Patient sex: F
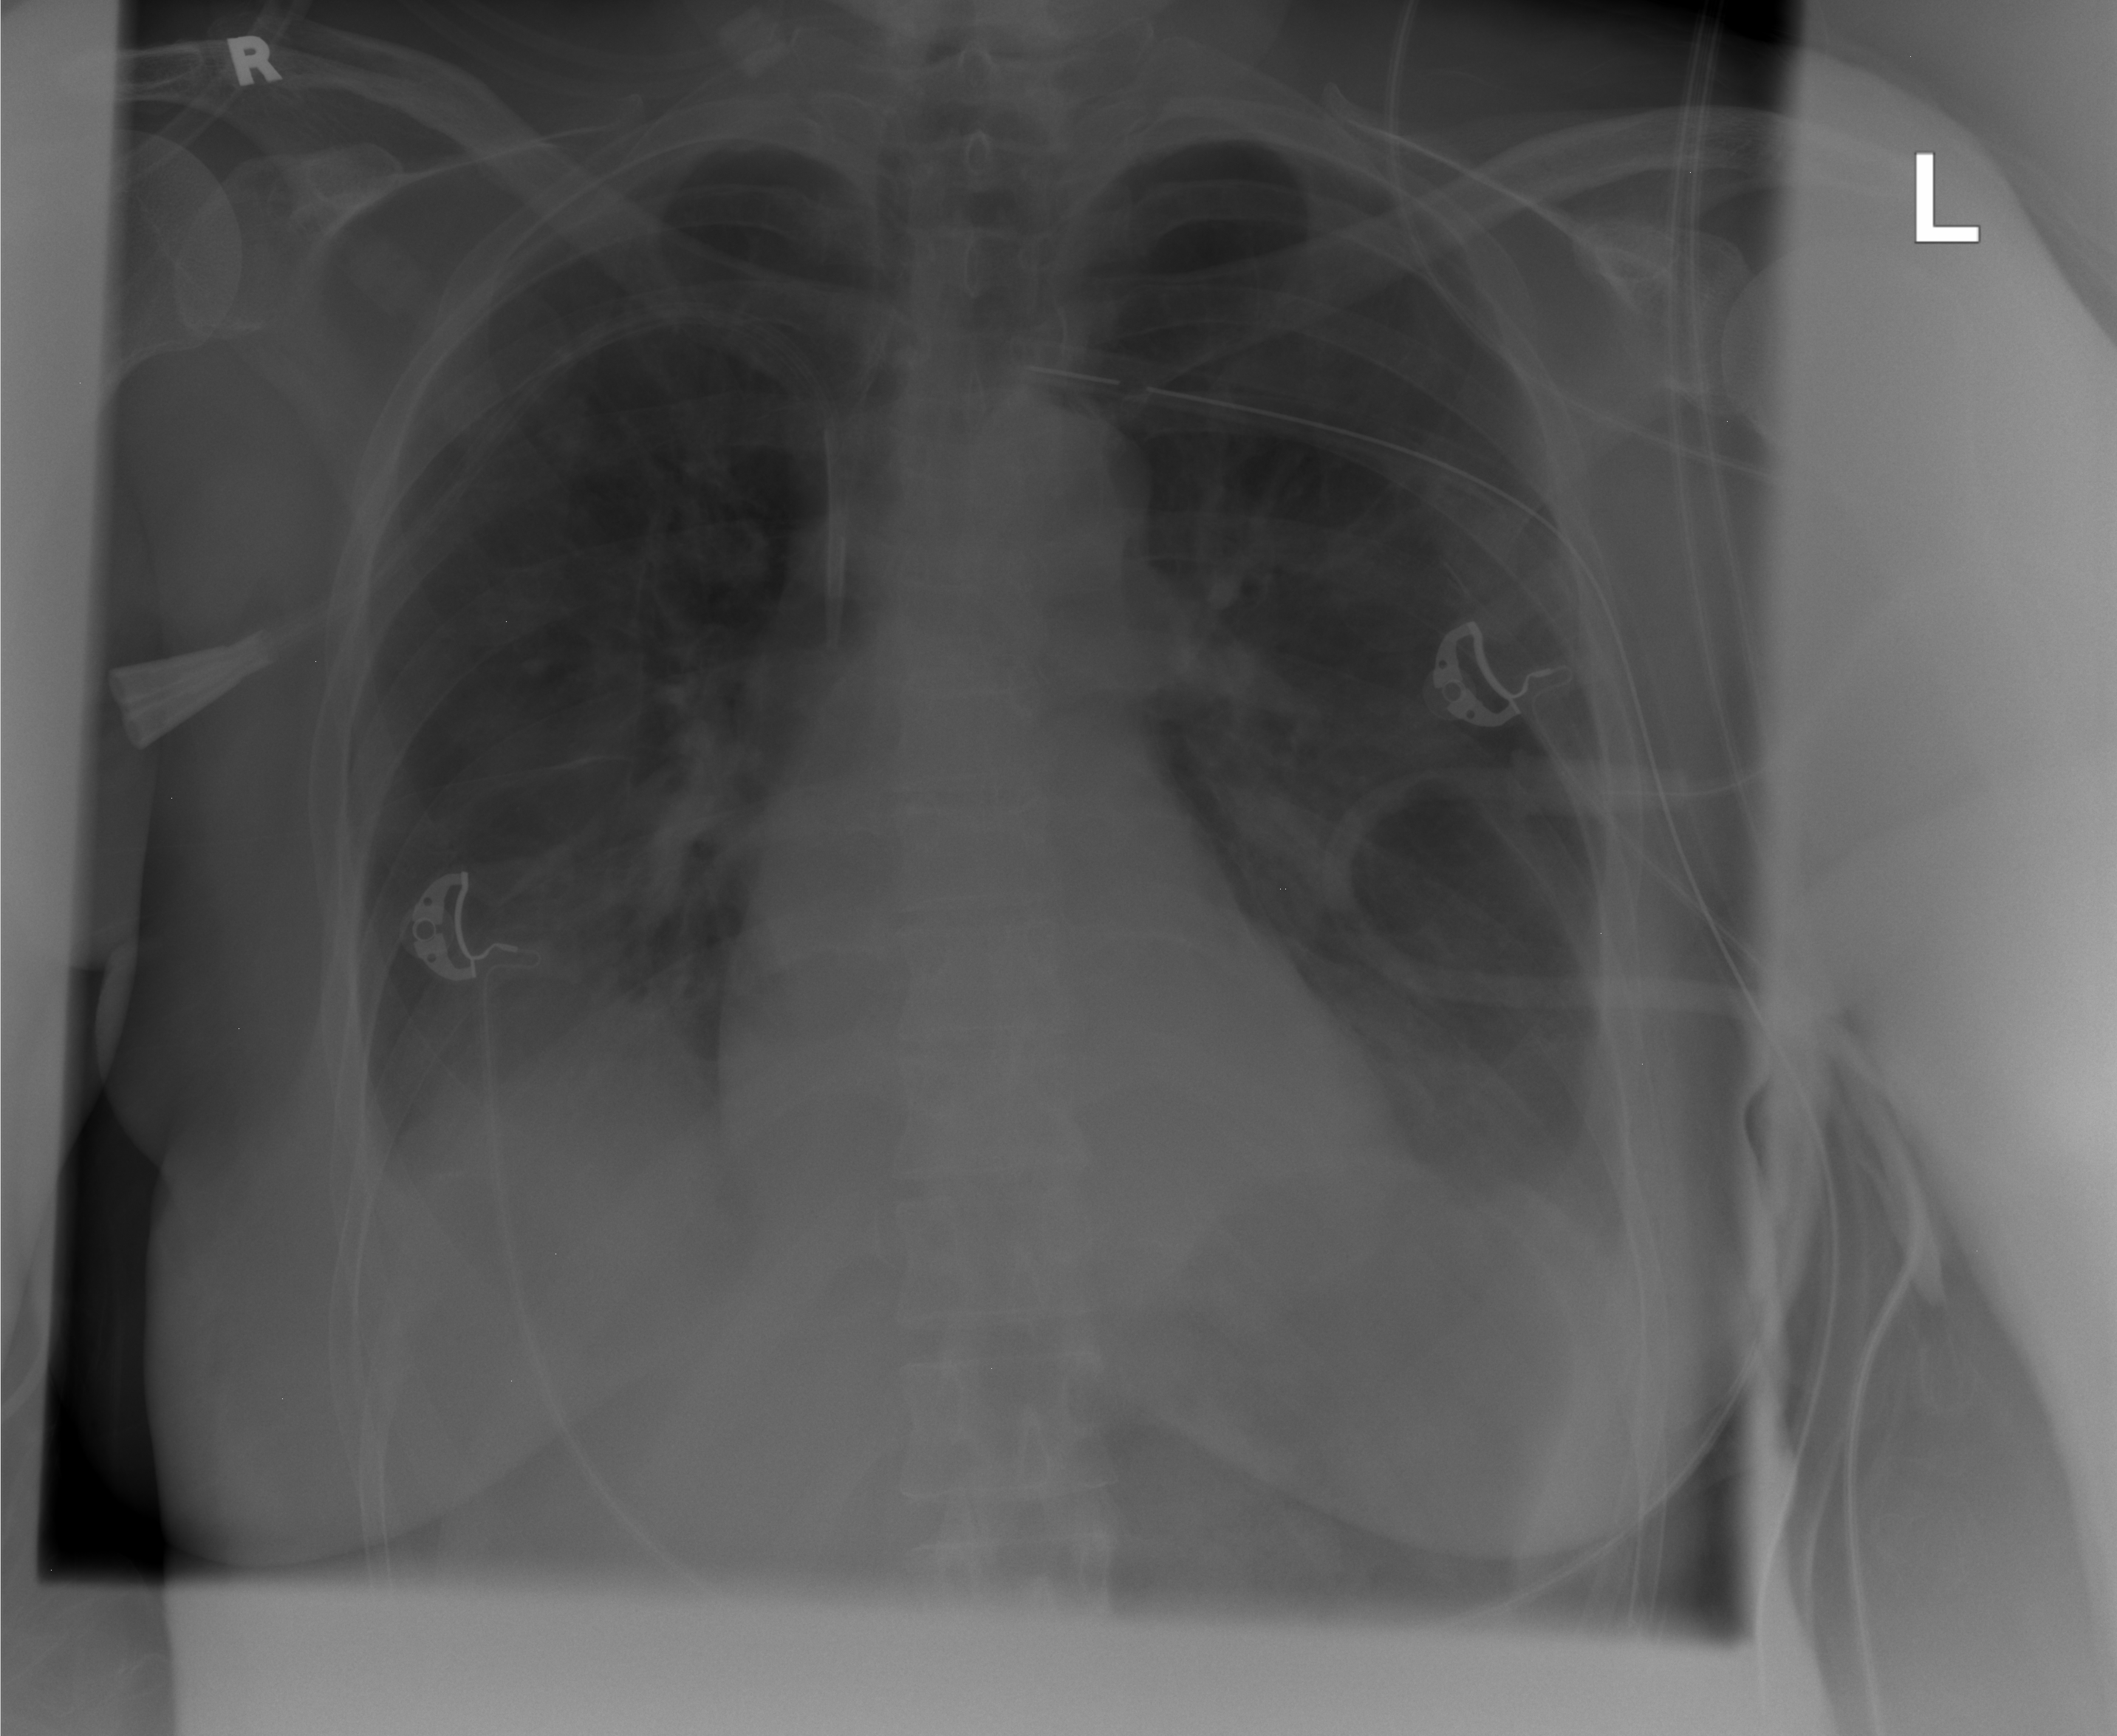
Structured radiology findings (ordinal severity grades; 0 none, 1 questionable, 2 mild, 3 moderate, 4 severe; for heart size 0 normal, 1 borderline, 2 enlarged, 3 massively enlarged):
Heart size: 0
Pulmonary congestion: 0
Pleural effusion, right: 2
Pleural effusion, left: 2
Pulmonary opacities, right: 0
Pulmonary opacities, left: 0
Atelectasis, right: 2
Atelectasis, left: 2